Question: I am looking for a pointer in the right direction, rather than a full solution to my question.
Below is an example of the kind of user interface, taken from Microsoft Excel, that I'm wanting to produce for my program.
- - - -

How would I go about building an interface, which unser interface component would I start with, and then populate with data.
When developing for windows phone 7, I would usually use a 'stackpanel', which isn't available from C# in a windows form application.
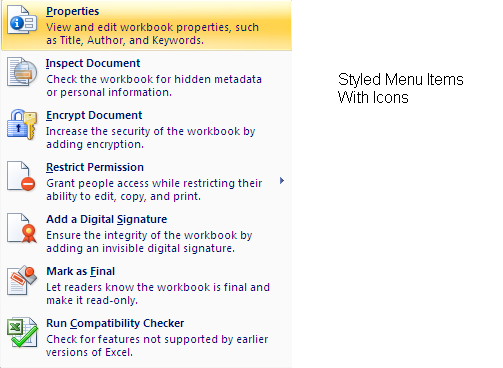
Answer: This will be much easier if you use <URL>.
What you want would be very hard with Win Forms, but actually very simple with WPF - it is just a styled ListBox, with very simple DataTemplate - something you can do after first few chapters of any book or tutorial.
<URL> should get you started.